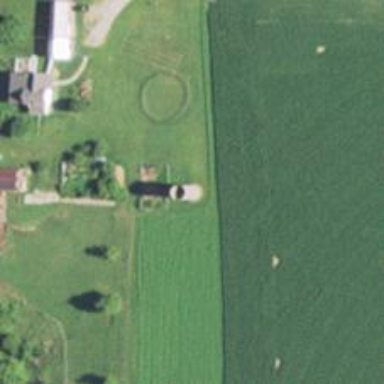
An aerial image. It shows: Silo.